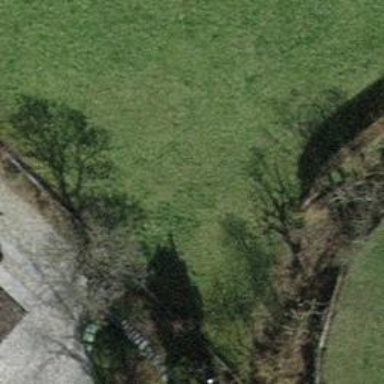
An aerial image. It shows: Path.